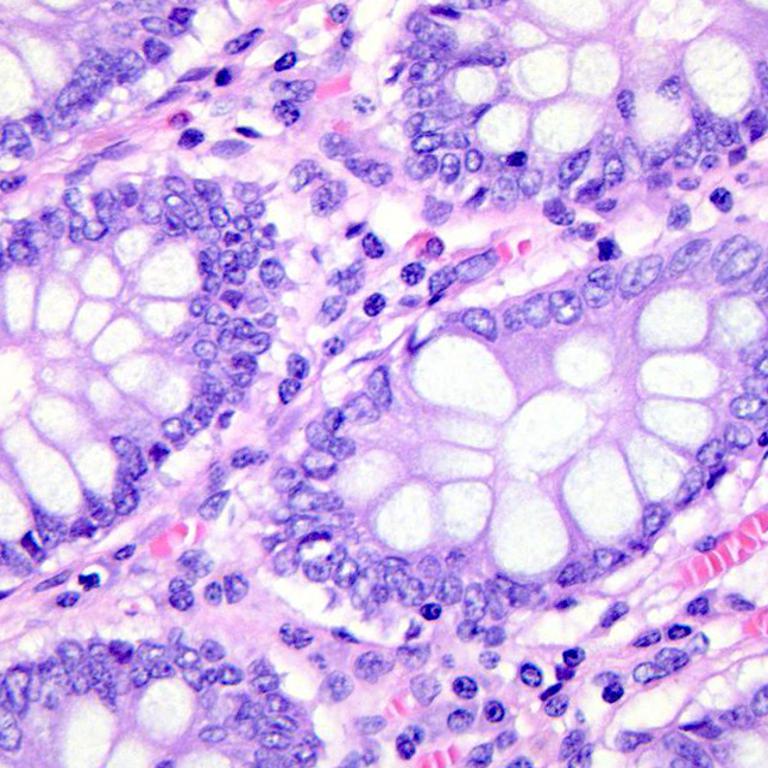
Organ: colon
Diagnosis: benign